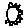
Label: sun